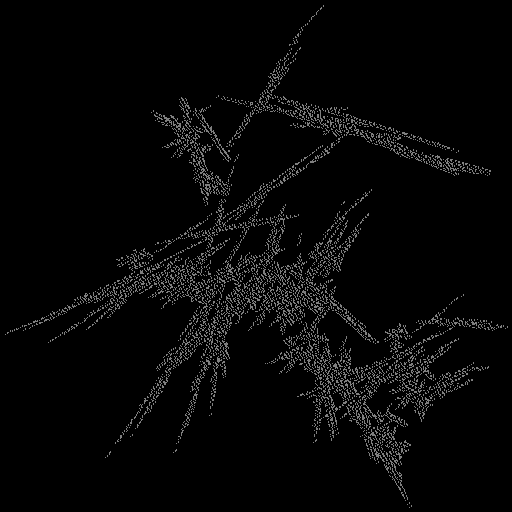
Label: groundpine